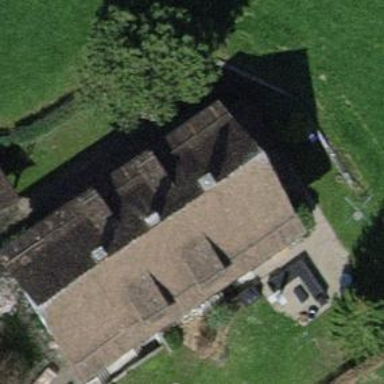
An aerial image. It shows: Semi-detached house.